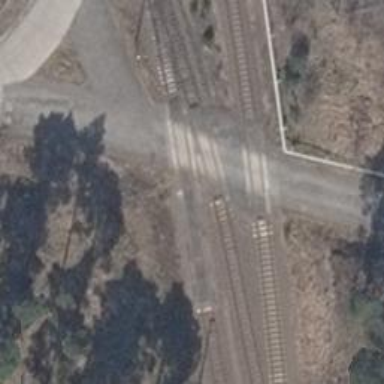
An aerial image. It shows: Railway level crossing.